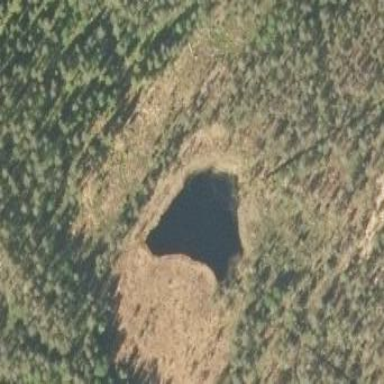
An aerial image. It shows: Serene lake.